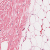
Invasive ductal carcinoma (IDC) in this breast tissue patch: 0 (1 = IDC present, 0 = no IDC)